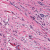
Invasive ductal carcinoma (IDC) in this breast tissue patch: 0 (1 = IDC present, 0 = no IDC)